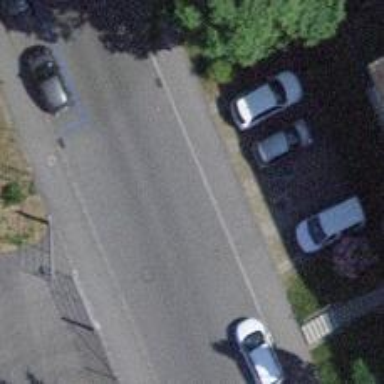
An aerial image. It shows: Street side parking area.